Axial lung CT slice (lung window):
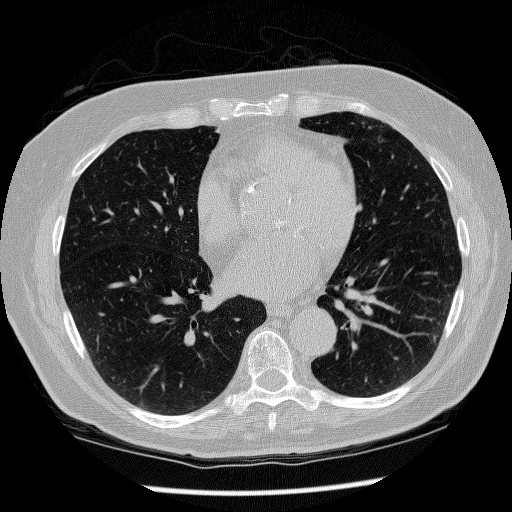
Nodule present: no